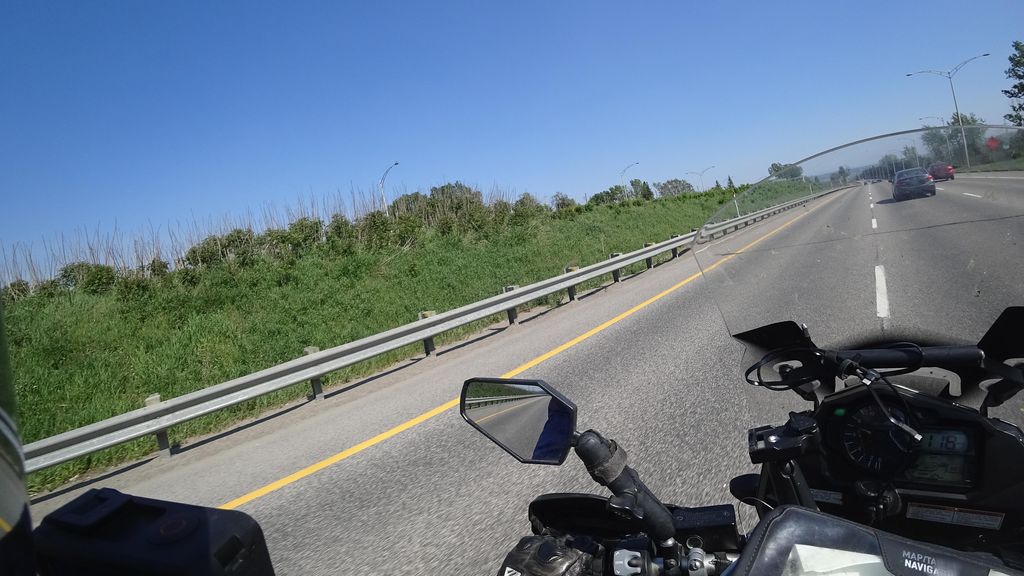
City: quebec_city